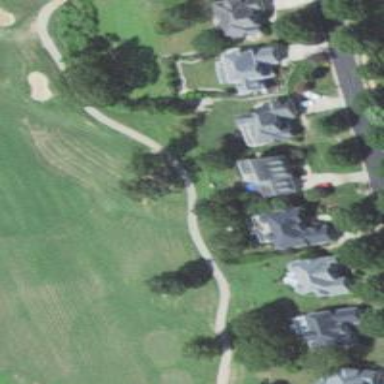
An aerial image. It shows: Pathway for golfing.